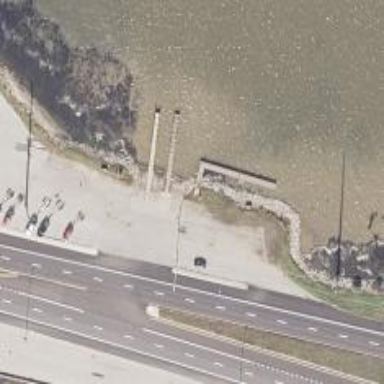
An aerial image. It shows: Slipway on service road for leisure land activities.